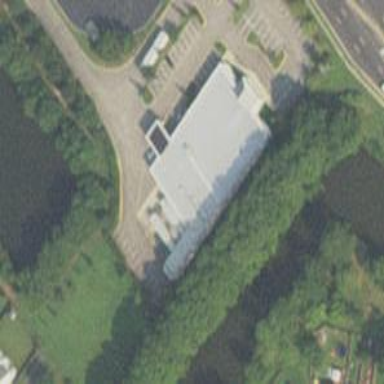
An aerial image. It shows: Building.